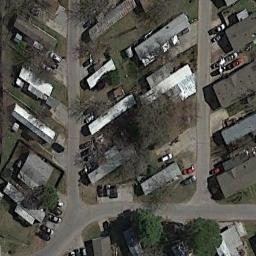
Label: residential